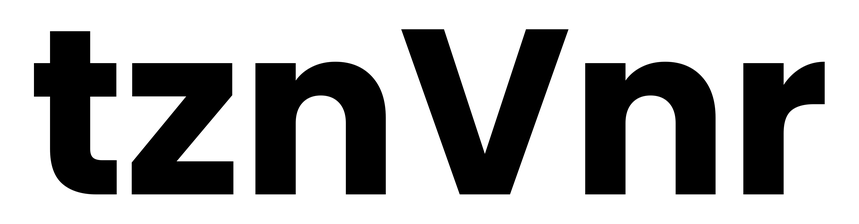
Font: Poppins-Bold